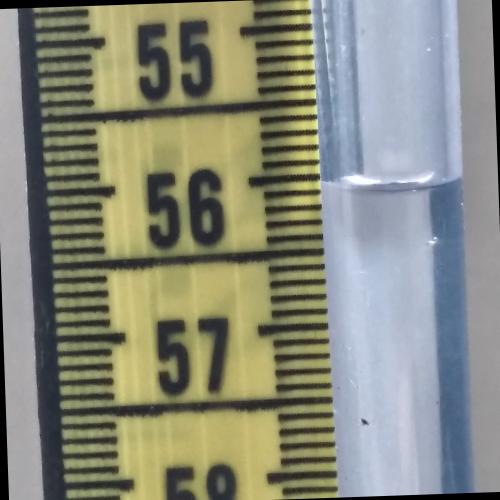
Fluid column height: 56.0 cm